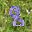
Label: 8